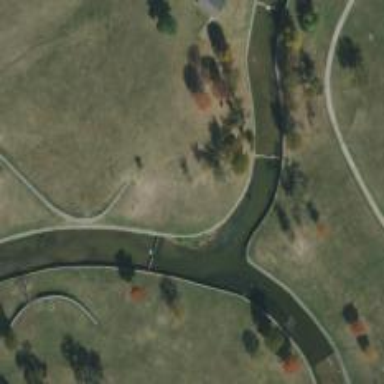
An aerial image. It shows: Disc golf basket.